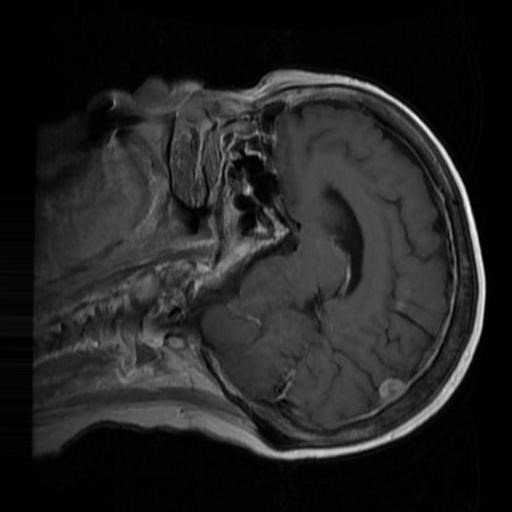
Label: brain_menin